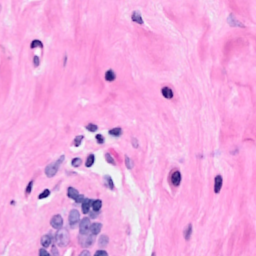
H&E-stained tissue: Breast